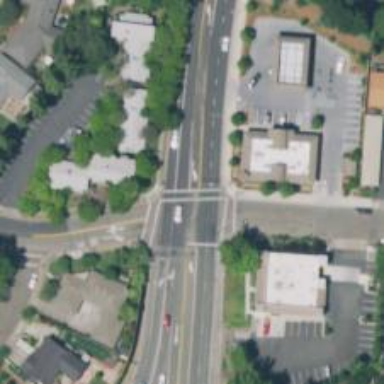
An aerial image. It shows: Marked road crossing.